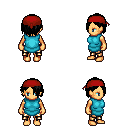
a pixel art fantasy rpg character, female body template, human, tanned skin, teal tunic, gold greaves, black bangs hairstyle, red bandana, four views (front, back, left, right), 2x2 character sprite sheet, small pixel art, hard edges, no anti-aliasing